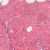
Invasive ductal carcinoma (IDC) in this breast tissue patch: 0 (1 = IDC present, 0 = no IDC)